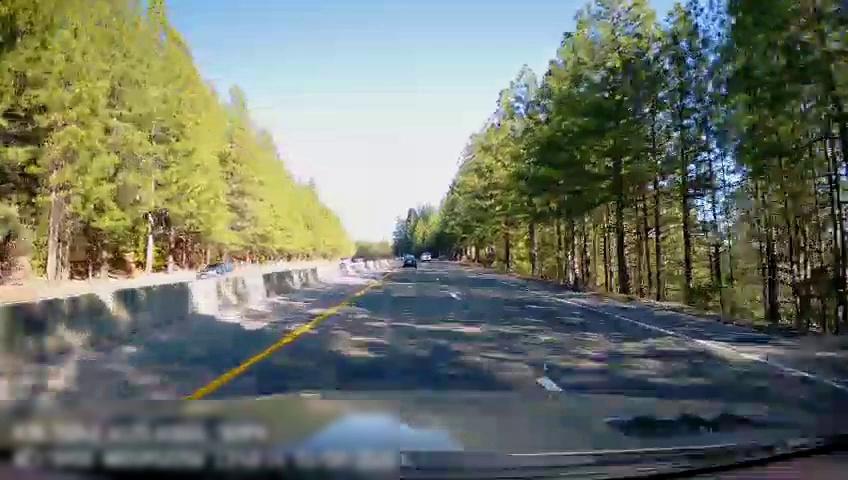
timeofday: Day
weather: Sunny
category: Drivable Space
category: Vehicles | Car
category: Vehicles | Car
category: Vehicles | Car
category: Lanes | Current Lane
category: Lanes | Current Lane
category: Lanes | Alternate Lane